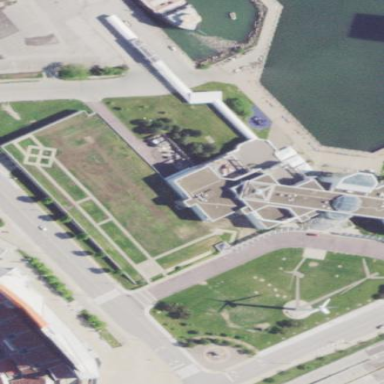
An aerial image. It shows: Museum building.